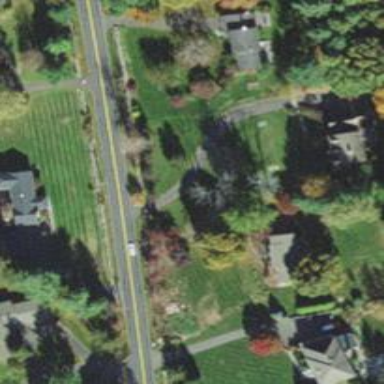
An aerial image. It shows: Driveway.